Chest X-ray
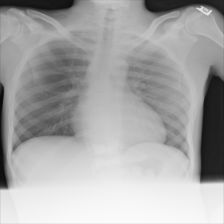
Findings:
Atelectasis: negative
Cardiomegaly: negative
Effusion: negative
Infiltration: negative
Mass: negative
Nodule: negative
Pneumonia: negative
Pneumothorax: negative
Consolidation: negative
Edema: negative
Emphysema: negative
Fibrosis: negative
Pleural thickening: negative
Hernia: negative